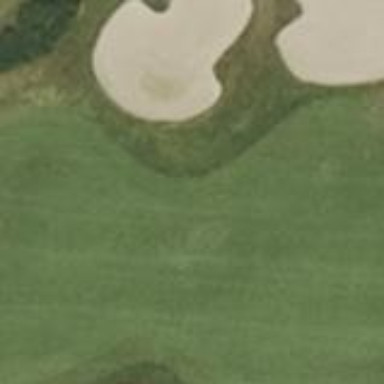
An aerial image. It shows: Golf green.